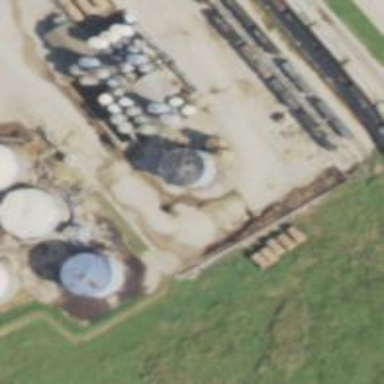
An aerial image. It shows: Storage tank that is man-made.